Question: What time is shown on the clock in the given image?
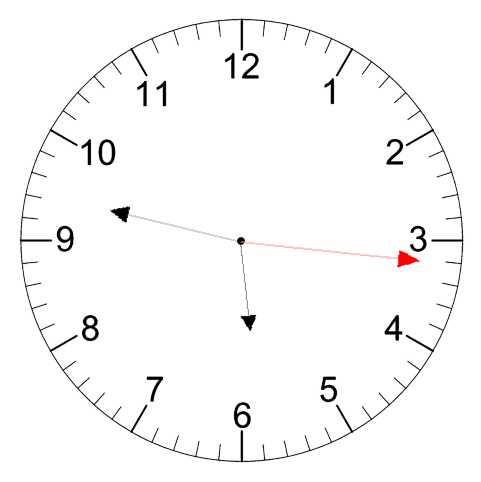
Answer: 05:47:16